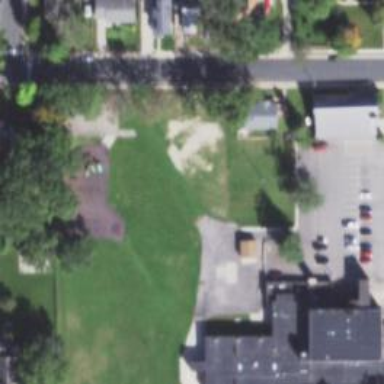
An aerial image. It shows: School driveway surfaced with asphalt.